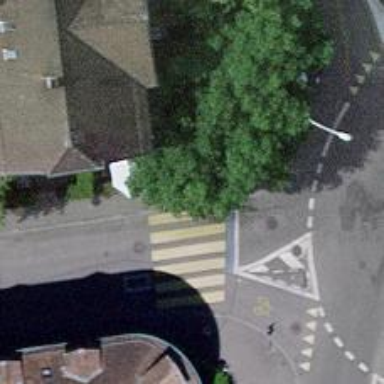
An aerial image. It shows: Kerb barrier.